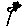
Label: flower